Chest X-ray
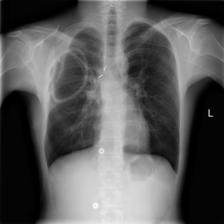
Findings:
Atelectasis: negative
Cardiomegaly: negative
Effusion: negative
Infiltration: negative
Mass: negative
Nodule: negative
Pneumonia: negative
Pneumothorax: negative
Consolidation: negative
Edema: negative
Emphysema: negative
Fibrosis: negative
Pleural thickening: negative
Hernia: negative